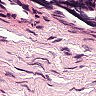
Metastatic tissue present: no